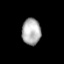
Tissue: prostate
Cell type: T cells
Senescence score: 0.333
Nuclear area (px): 488
Mean DAPI intensity: 176.129